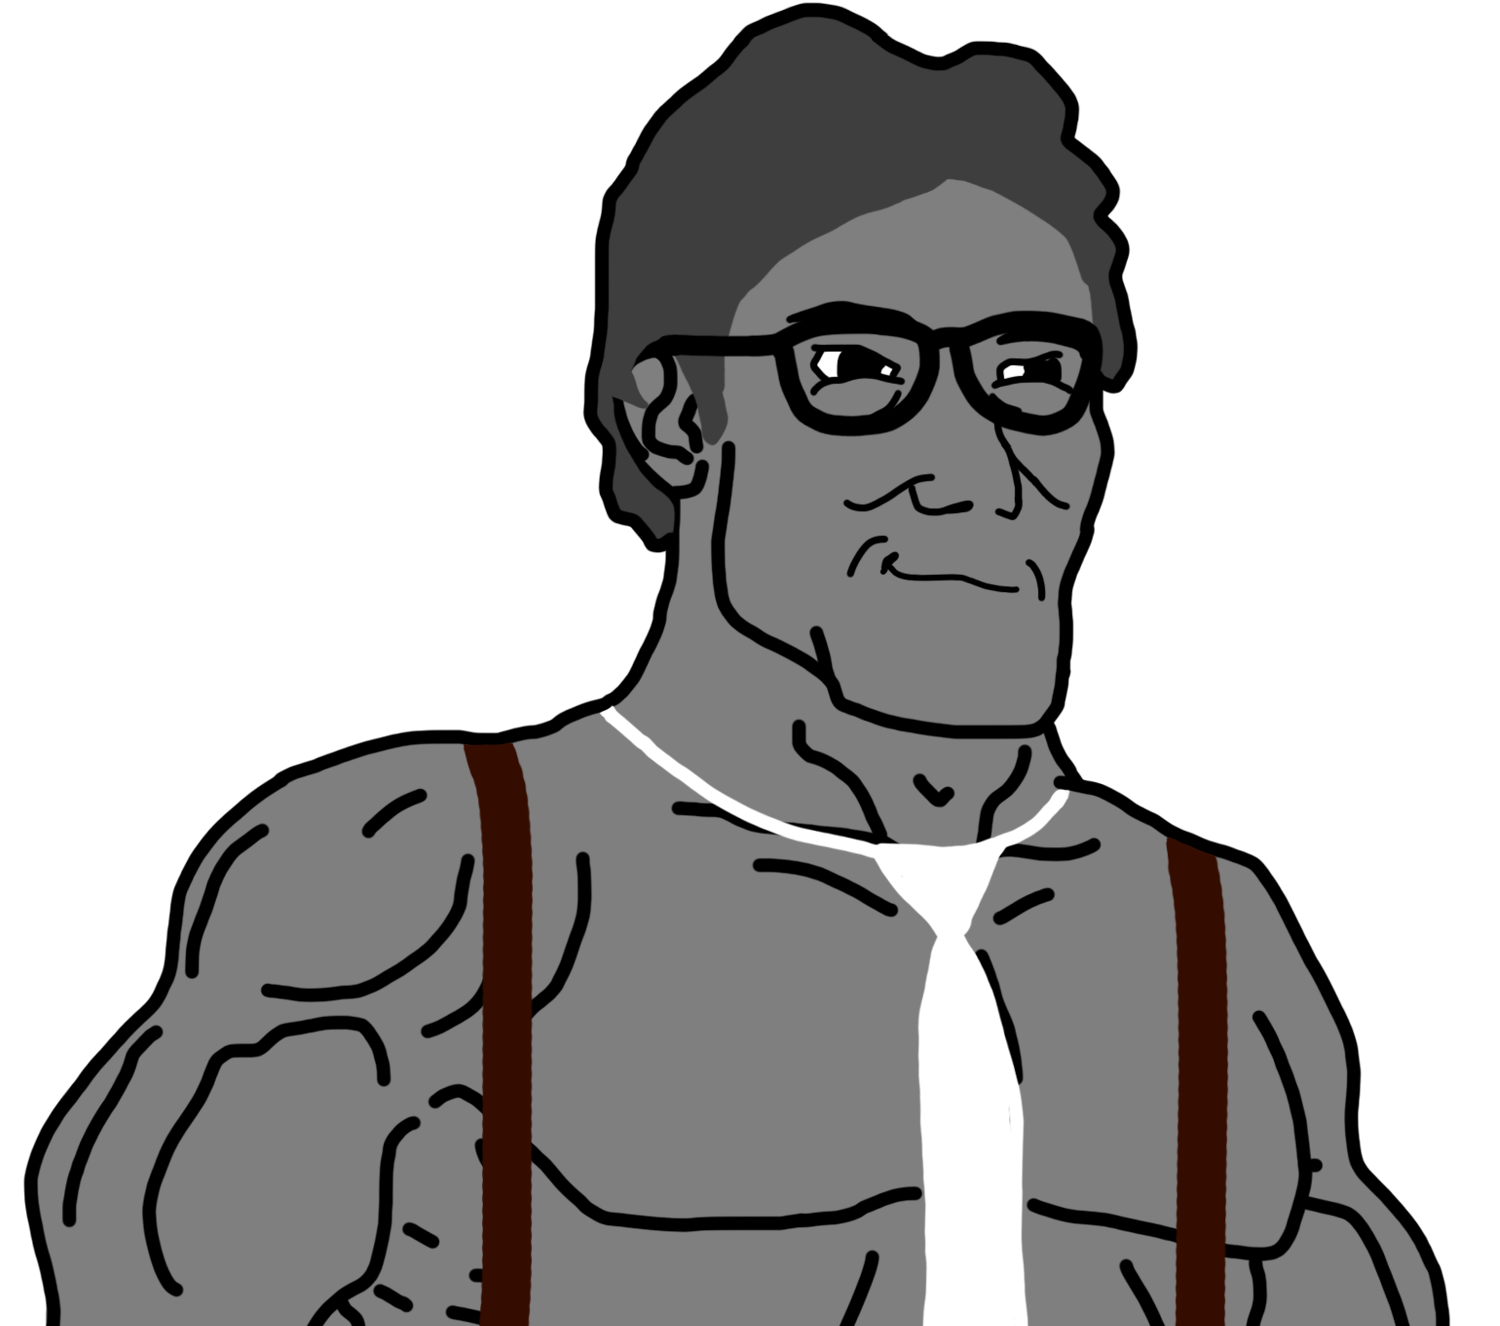
Label: 5_Grey_Chad